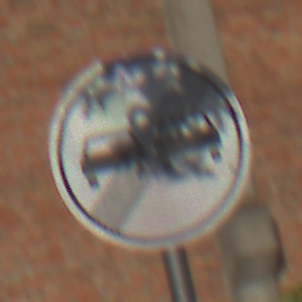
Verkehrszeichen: EndeUeberholverbot
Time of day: MorningAfternoon
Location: Outdoor (Suburban)
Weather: PartlyCloudy
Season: NotSpecified
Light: Natural